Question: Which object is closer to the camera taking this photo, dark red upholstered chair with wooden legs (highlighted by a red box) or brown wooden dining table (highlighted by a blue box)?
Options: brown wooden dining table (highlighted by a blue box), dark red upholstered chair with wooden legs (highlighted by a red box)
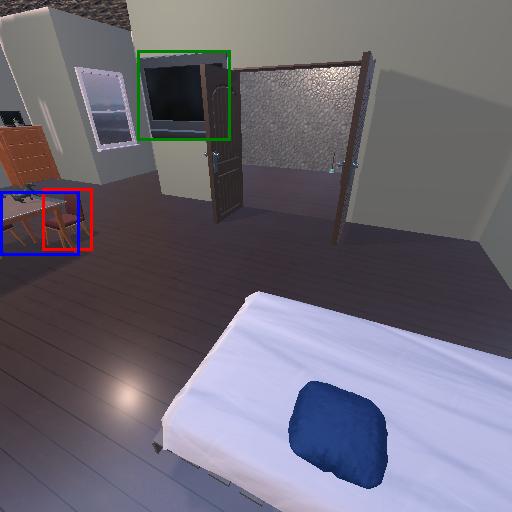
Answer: brown wooden dining table (highlighted by a blue box)